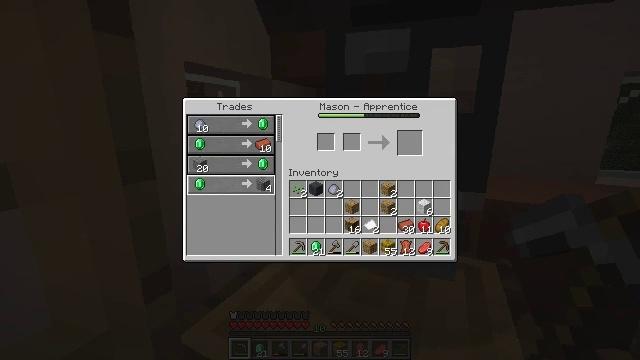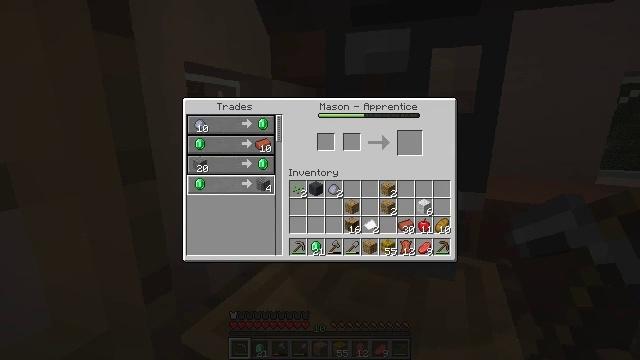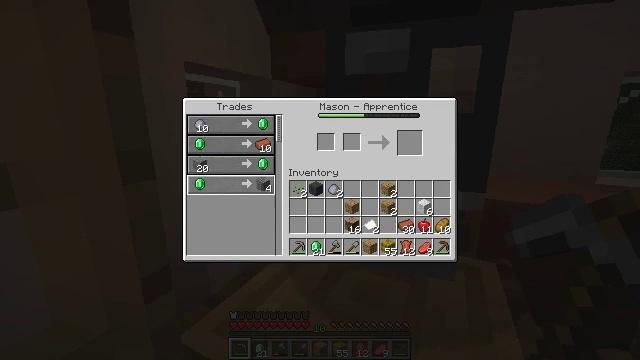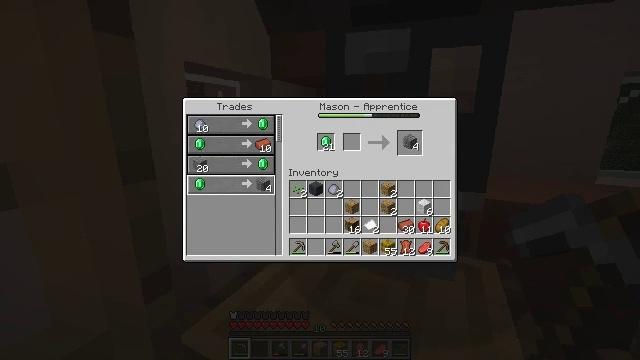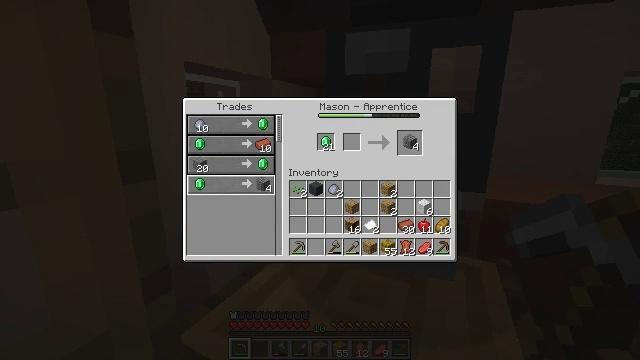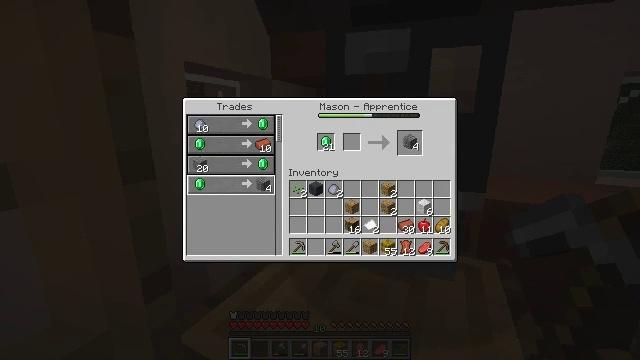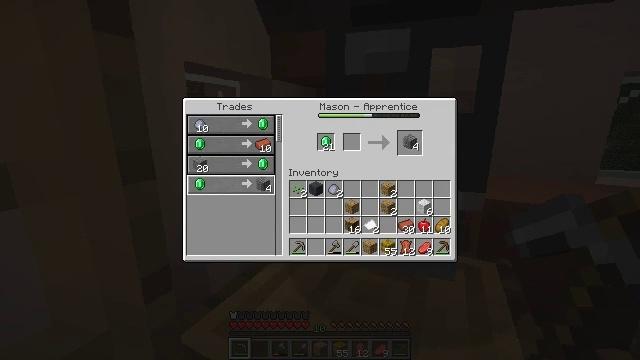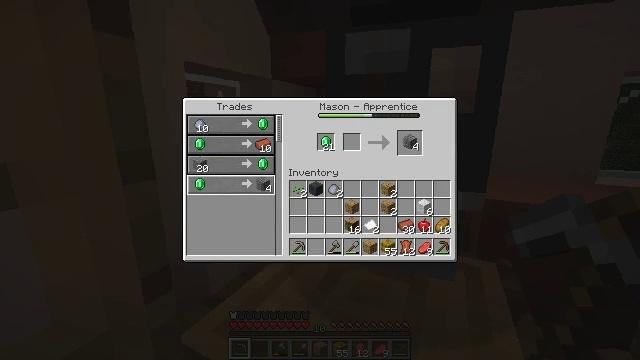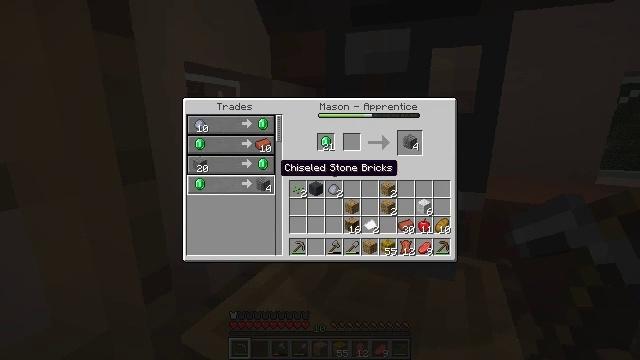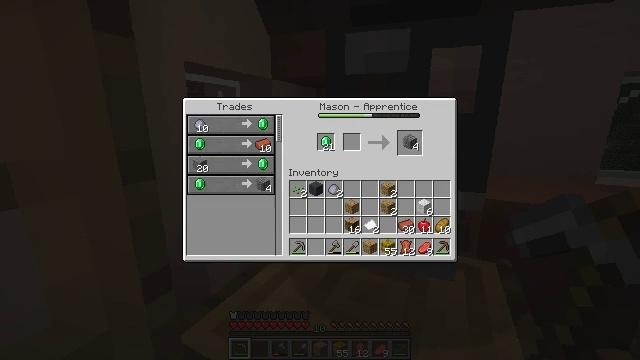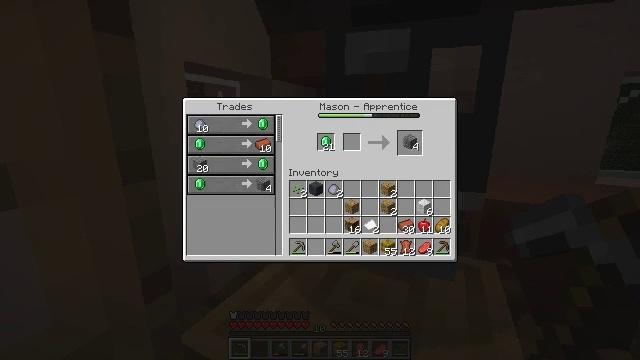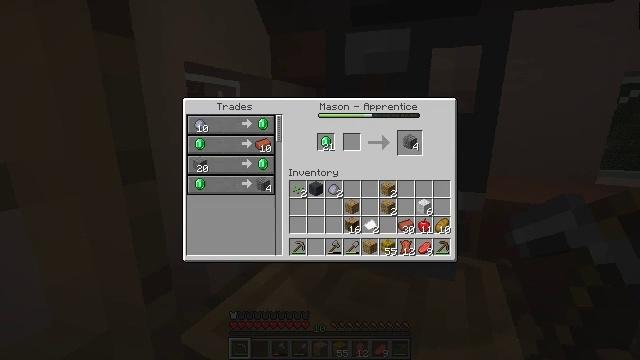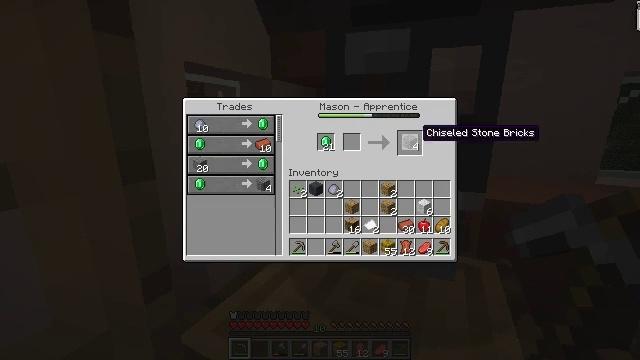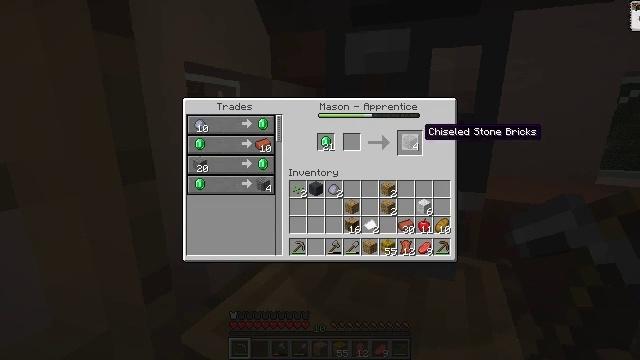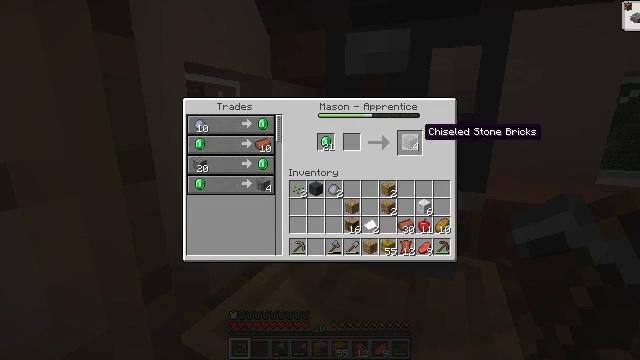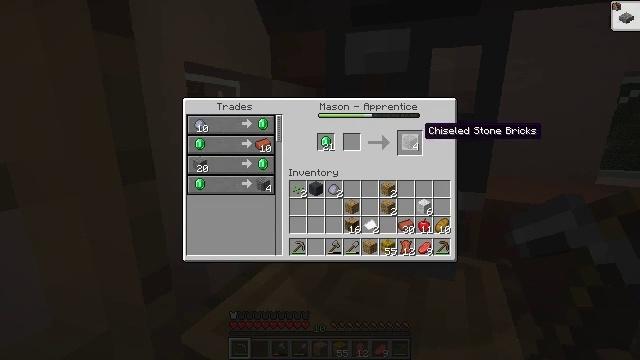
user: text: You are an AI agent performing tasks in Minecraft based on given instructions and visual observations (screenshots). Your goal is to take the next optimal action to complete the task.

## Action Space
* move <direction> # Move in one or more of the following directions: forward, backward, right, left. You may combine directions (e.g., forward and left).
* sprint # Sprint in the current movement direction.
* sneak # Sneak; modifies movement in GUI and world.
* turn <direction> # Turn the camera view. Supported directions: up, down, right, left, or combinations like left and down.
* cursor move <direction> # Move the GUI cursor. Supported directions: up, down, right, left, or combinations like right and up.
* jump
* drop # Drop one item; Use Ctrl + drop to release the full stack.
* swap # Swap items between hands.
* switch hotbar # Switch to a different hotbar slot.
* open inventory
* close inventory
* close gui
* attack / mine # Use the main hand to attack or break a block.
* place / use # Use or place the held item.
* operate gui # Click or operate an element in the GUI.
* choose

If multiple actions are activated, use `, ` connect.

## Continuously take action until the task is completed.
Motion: motion action
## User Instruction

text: Combine stone bricks to craft chiseled stone bricks.
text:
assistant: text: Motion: no_op
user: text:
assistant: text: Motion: no_op
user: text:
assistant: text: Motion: operate gui
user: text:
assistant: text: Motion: operate gui
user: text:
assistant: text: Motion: no_op
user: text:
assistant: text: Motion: no_op
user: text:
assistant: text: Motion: cursor move right
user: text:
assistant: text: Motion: cursor move right and up
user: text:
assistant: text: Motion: cursor move right and up
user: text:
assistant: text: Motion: cursor move right and up
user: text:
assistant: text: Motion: cursor move right
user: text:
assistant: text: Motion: cursor move right
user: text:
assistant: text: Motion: no_op
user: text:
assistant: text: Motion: sneak
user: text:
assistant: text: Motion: sneak
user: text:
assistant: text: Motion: sneak
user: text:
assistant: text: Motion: sneak
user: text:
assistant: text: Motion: sneak
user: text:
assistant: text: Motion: sneak, operate gui
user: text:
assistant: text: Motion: sneak, operate gui
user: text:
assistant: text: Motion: sneak, operate gui
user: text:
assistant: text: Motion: sneak
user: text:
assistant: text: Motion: sneak
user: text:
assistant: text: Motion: sneak